Question: I'm using the google maps javascript API v3 to display a map in a UIWebView.
However, when the dialog to ask for the user's permission for locationServices pops up, I get a pretty long, cryptic string. With CoreLocation, I can add a convenient message (purpose) to display another message, however, I cannot use CoreLocation (for various reasons) as the webpages asks for the permission although "the app may already have it".
How can I change this dialog's text to something more user friendly?
thanks in advance!!

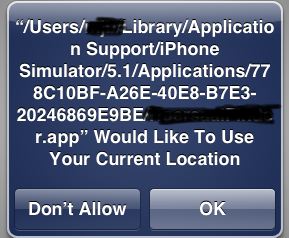
Answer: I dont understand why you can not use the CoreLocation service since the permission is granted to an app level, not to a domain/url, even if you use it from a webview already loaded before. Therefore, asking the permission from CoreLocation will resolve your problem and AFAIK will not introduce a duplicated message.
Besides that, I dont think you have a way to customize this message. The javascript API do not provide such customization, and you could even try to dive into the private APIs for the Webview to check if there exists a method requiring this info, but I guess that you will end up using CoreLocation and you will find problems with the AppStore reviewing process.
Once again, if you explain why you can not use CoreLocation we will be able to better understand the problem and look for a workaround.